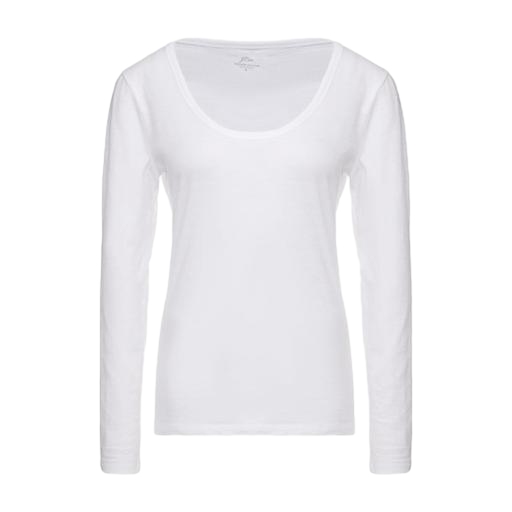
white women's heattech extra warm scoop neck tee, white ann long-sleeved top, white women's long-sleeve top, white background